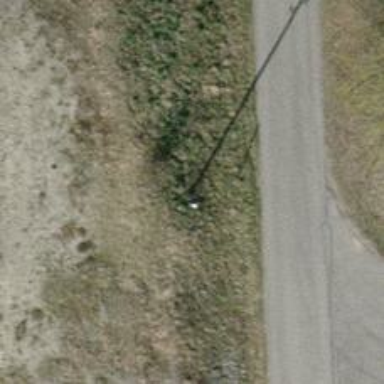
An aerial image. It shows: Straight power pole with straightforward line management.